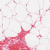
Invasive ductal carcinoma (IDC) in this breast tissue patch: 0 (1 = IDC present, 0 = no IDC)